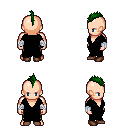
a pixel art fantasy rpg character, male body template, human, light skin, black robe, gold greaves, green mohawk hairstyle, white cloth bandages, brown shoes, four views (front, back, left, right), 2x2 character sprite sheet, small pixel art, hard edges, no anti-aliasing